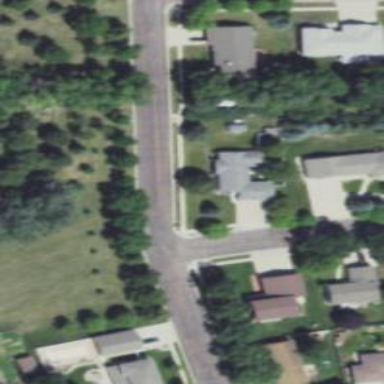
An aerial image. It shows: Unmarked road crossing.